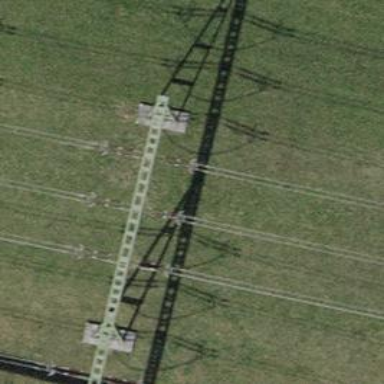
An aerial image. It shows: Insulator used in power equipment.